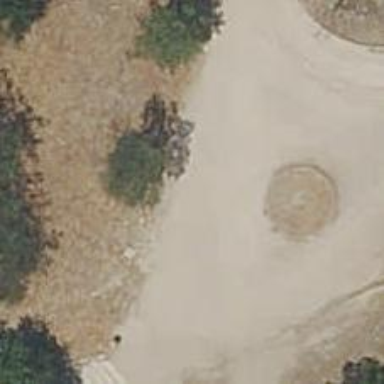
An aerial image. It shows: Dirt track road.